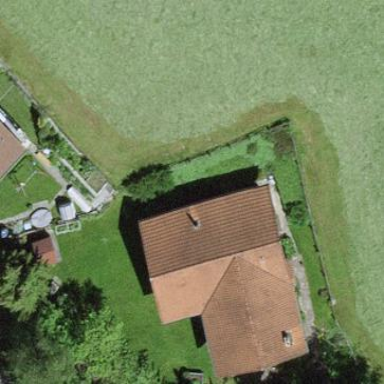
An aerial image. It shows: Detached building.